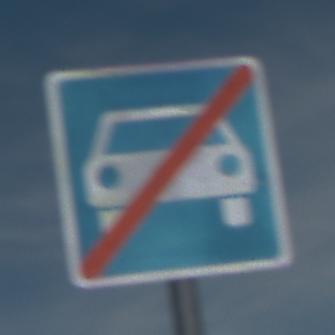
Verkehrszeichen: EndeKraftfahrstrasse
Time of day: Midday
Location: Outdoor (Special)
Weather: PartlyCloudy
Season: NotSpecified
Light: Natural